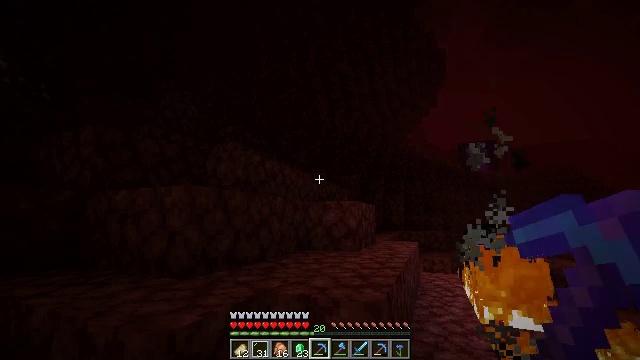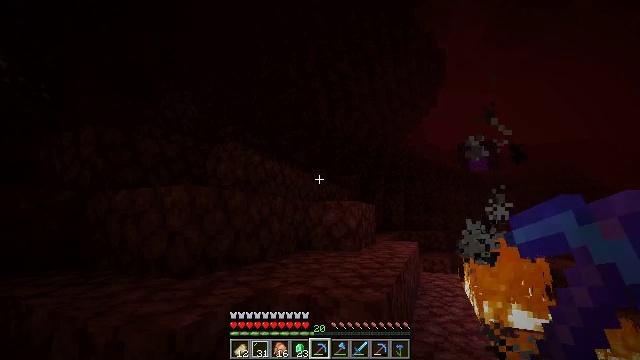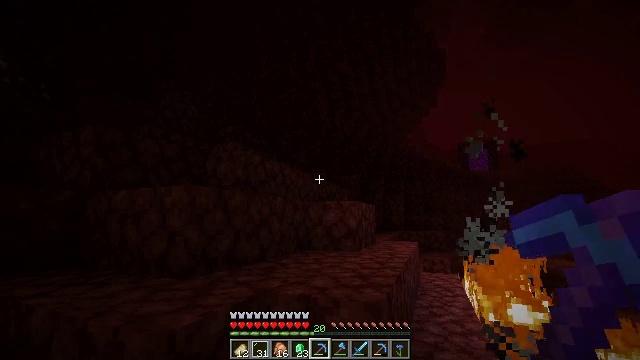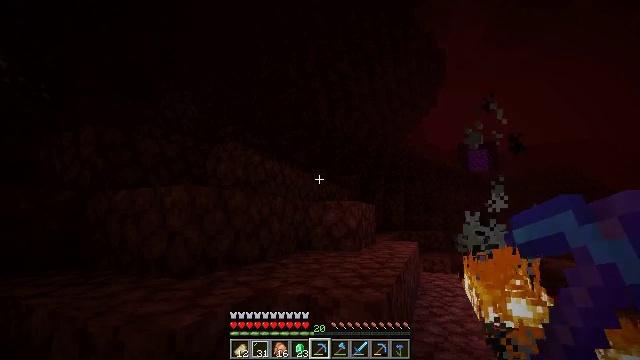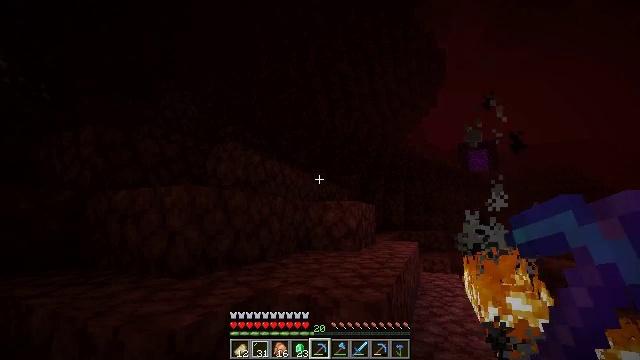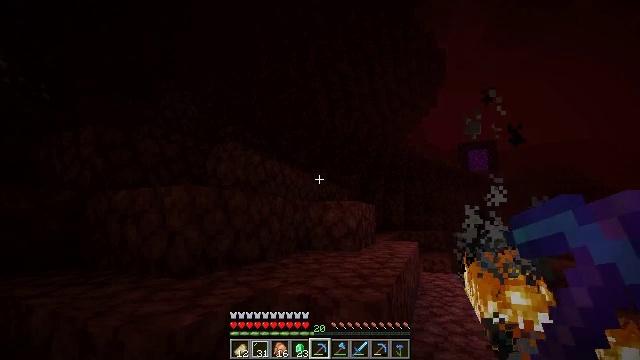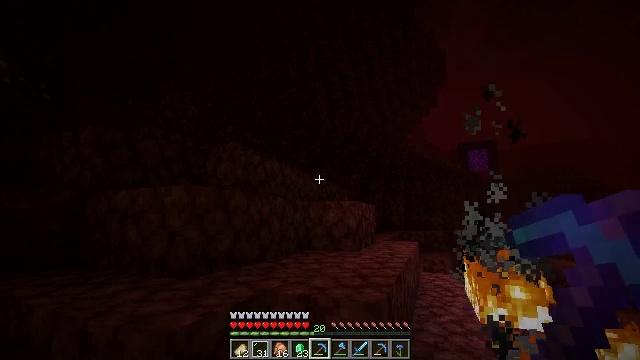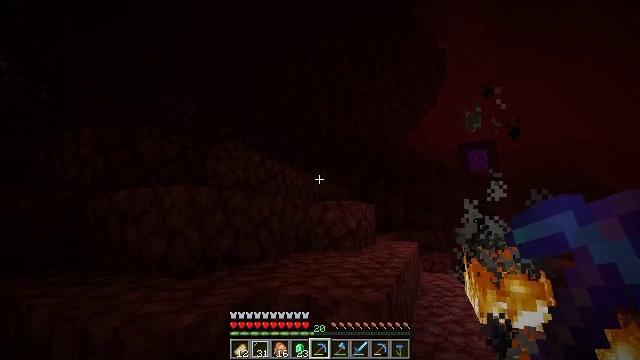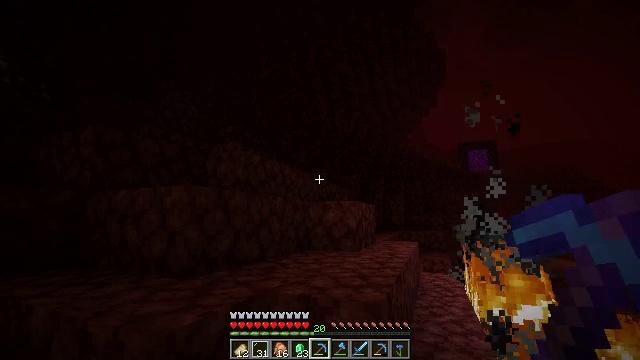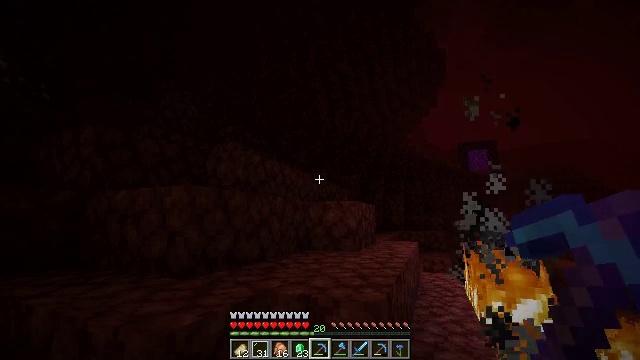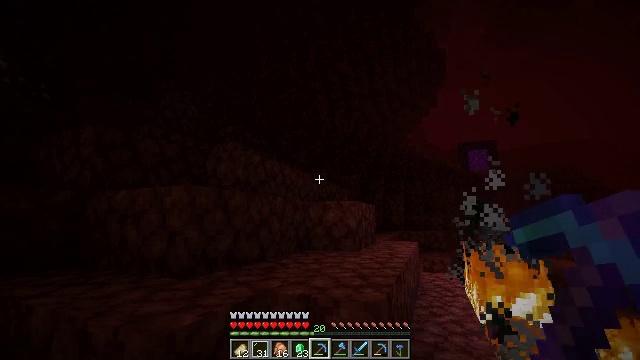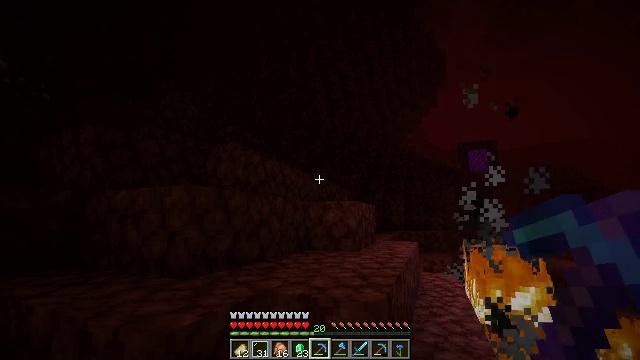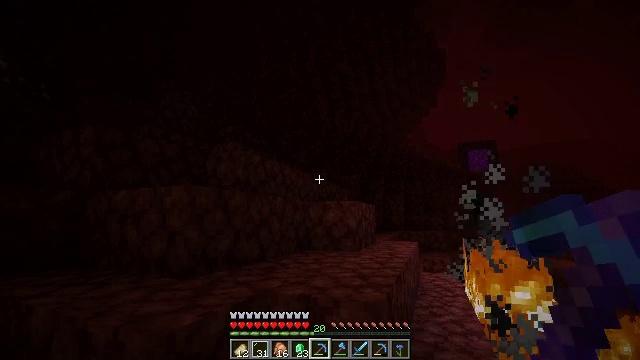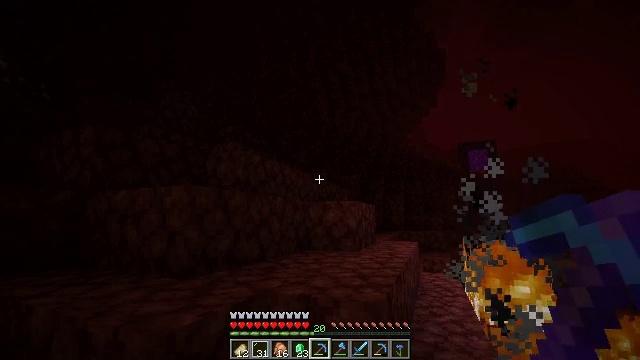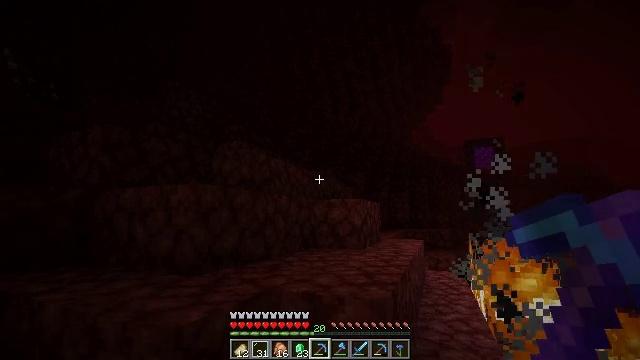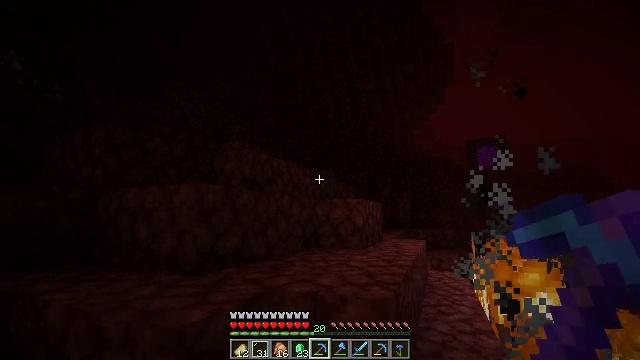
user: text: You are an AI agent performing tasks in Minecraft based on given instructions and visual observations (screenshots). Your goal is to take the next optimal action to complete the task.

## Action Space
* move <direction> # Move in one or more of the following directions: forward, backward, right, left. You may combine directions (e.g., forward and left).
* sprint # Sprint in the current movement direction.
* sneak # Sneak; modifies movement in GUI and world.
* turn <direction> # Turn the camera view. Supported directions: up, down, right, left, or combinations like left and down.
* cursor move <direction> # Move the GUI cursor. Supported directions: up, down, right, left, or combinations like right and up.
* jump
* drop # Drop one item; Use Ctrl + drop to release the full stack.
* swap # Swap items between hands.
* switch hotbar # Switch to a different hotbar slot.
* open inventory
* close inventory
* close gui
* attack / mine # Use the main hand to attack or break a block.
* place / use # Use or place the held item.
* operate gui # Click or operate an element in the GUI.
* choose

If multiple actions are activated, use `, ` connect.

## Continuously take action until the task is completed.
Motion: motion action
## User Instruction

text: Extract nether gold ore from the Netherrack.
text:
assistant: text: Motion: no_op
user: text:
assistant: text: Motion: no_op
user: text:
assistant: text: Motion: no_op
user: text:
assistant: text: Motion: no_op
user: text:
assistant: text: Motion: no_op
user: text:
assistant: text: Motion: no_op
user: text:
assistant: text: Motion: no_op
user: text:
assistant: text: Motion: no_op
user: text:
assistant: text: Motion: no_op
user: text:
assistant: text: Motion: no_op
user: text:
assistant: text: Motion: no_op
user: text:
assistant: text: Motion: no_op
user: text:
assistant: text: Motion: no_op
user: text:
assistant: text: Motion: turn left
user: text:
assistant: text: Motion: no_op
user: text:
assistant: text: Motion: no_op
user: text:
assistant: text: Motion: no_op
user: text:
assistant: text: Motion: no_op
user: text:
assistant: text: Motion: turn down
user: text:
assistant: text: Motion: turn left and down
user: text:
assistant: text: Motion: turn left and down
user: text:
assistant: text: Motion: no_op
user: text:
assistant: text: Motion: move forward, turn down
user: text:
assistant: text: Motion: move forward, turn right and down
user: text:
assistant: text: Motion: move forward
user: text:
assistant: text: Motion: move forward
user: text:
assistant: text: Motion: move forward
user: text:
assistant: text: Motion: move forward
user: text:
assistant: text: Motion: move forward
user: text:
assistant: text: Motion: move forward, jump